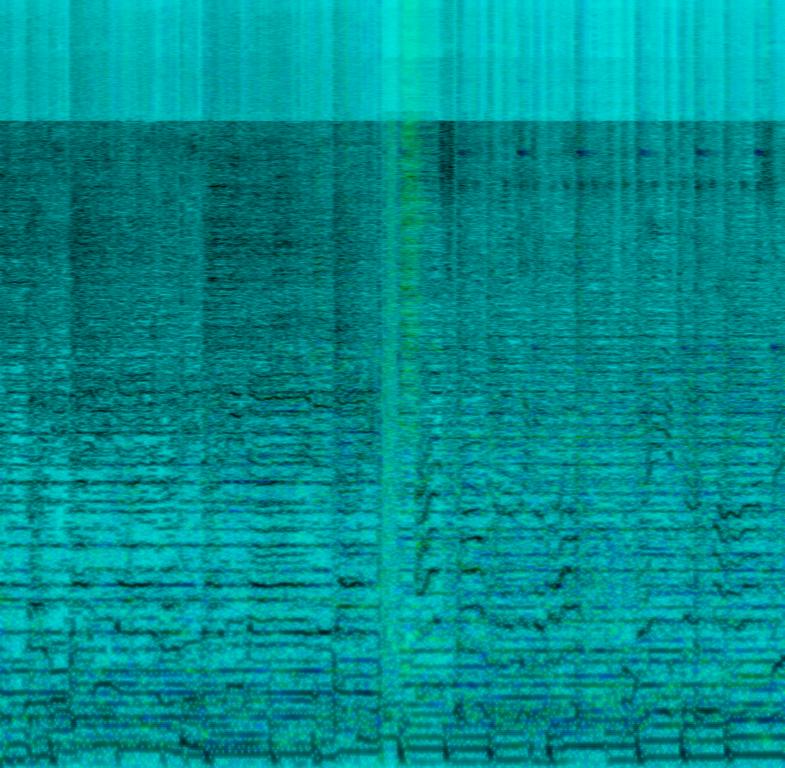
This is a poor quality Christian pop music compilation. There are many pieces sung by male and female voices melodically. The usual theme of the instrumental backing consists of a tune played in major key by an electric guitar and a bass guitar alongside a simple acoustic drum beat. The overall atmosphere is uplifting. This mix could be used in a movie to imply the sounds coming from a gospel radio station in passing.